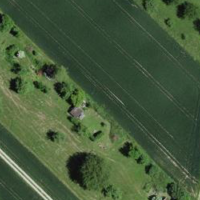
EUNIS habitat code: 25
Species observed at this site:
Brassica napus